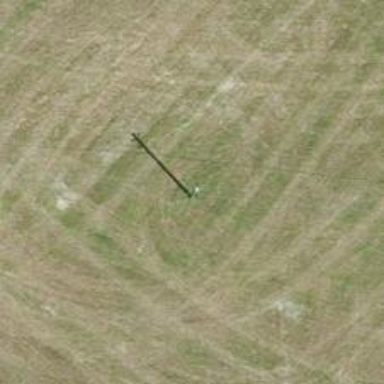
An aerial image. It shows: Minor power line.